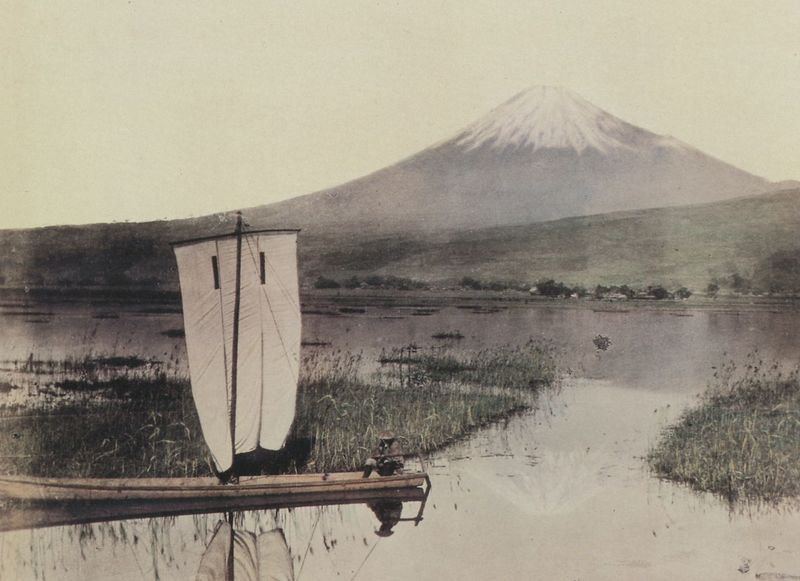
Titel: Blick von der Tokaido-Heerstraße auf den Fudschijama
Künstler: Japanischer Photograph
Standort: Hannover
Institution: Sammlung Ludwig Hoerner
Schlagwörter: berg, himmel, mann, wasser, fluss, grün, landschaft, menschen, see, teich, ufer, grau, hell, hut, schwarz, weiss, gras, schnee, wiese, mensch, feld, hügel, natur, schilf, spiegelung, flach, gewässer, pflanzen, boot, kahn, ruder, japan, schiff, segel, segelboot, mast, afrika, anstieg, berge, gebirge, gipfel, gletscher, steppe, foto, fotografie, vulkan, bergspitze, wasserpflanzen, sumpf, photo, mountain, water, snow, seegras, sail, bott, peak, reis, wasserpflanze, heiliger berg, himalaya, fuji, drachensegel, fujijama, fujiyama, futijama, futjama, kilemanscharo, reisfeld, vulksn